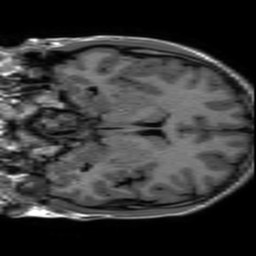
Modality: inplaneT1
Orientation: coronal
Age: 20
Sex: male
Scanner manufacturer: ge
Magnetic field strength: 3 T
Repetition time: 2.297 s
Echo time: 0.02273 s